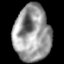
Tissue: lung
Cell type: Epithelial cells
Senescence score: 0.1894
Nuclear area (px): 2010
Mean DAPI intensity: 153.334